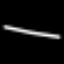
Label: line